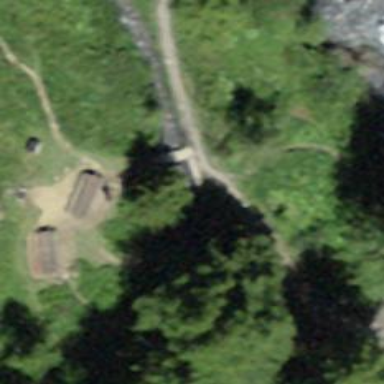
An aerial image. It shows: Picnic site for tourists.